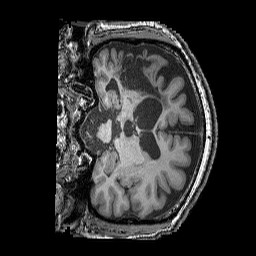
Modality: T1w
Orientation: coronal
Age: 46
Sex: male
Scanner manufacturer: siemens
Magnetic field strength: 3 T
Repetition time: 2.25 s
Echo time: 0.00411 s